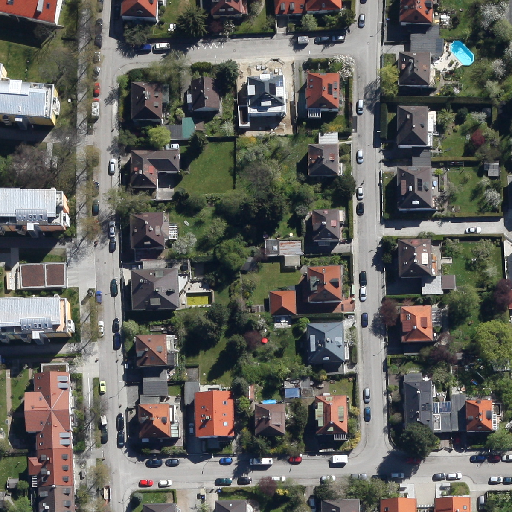
Referring expression: vehicle in the parking area